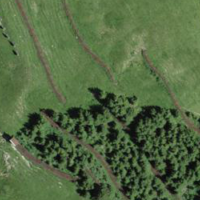
EUNIS habitat code: 24
Species observed at this site:
Astrantia major